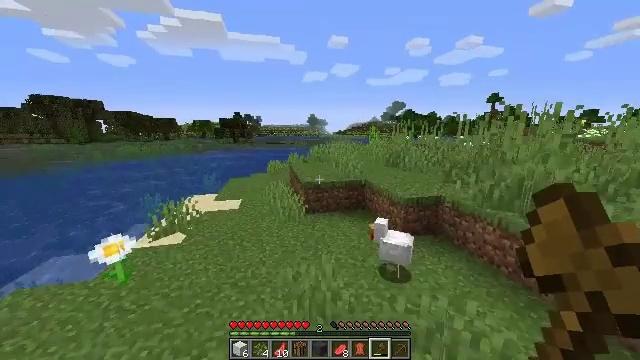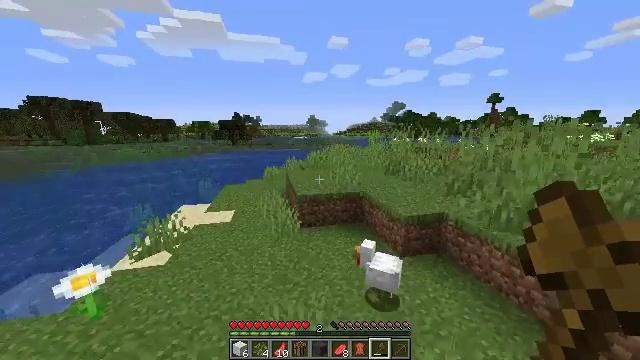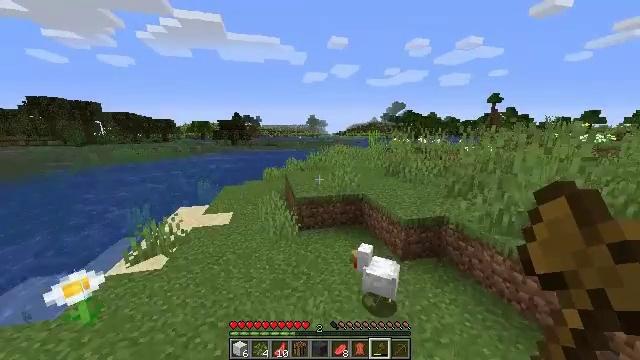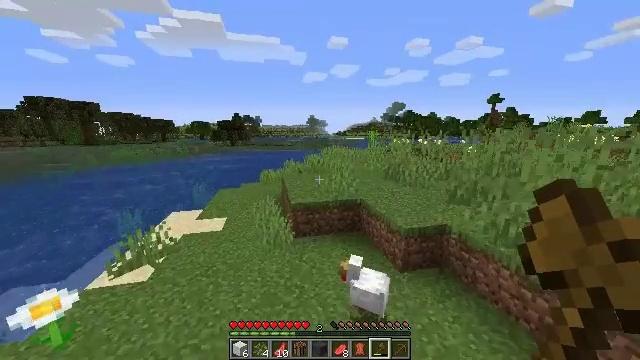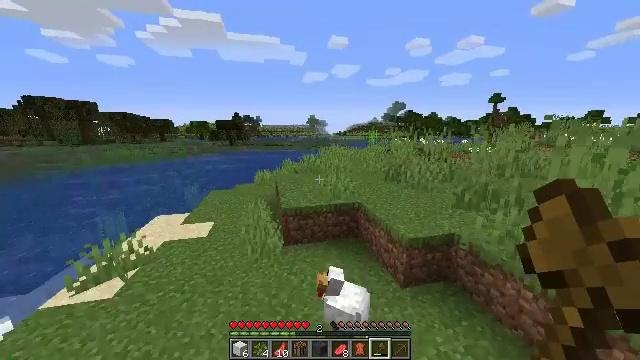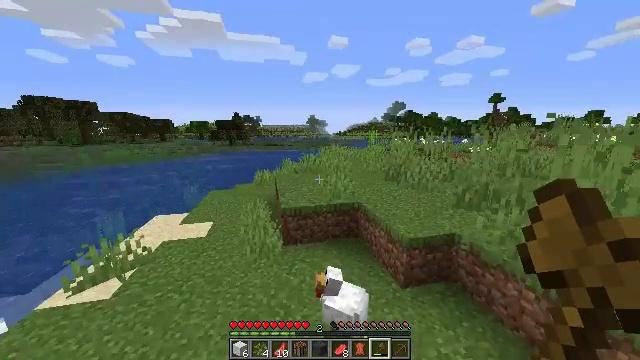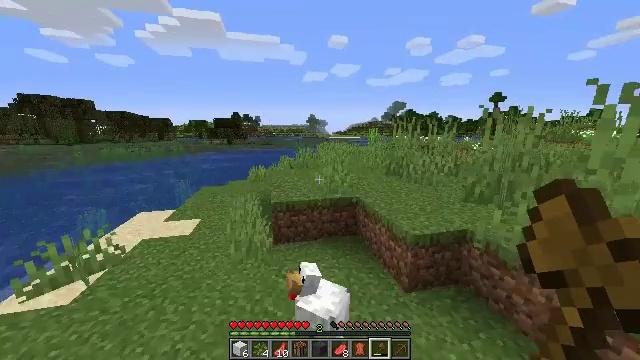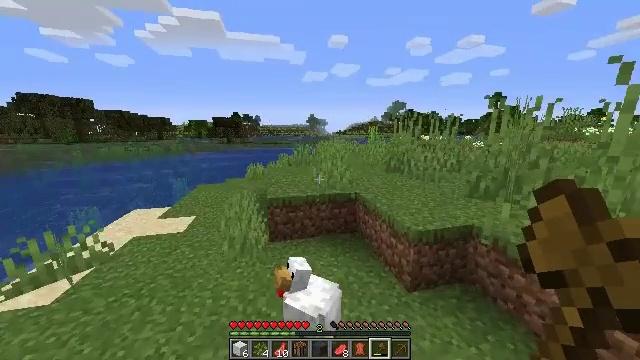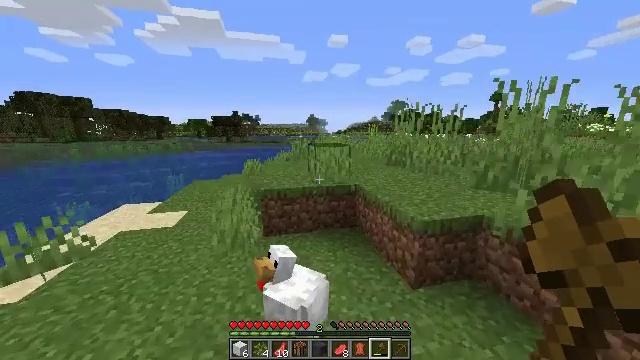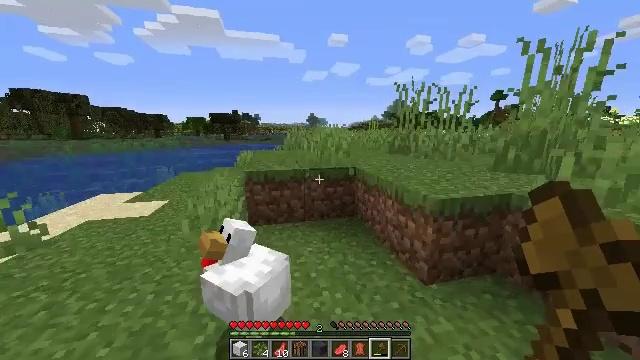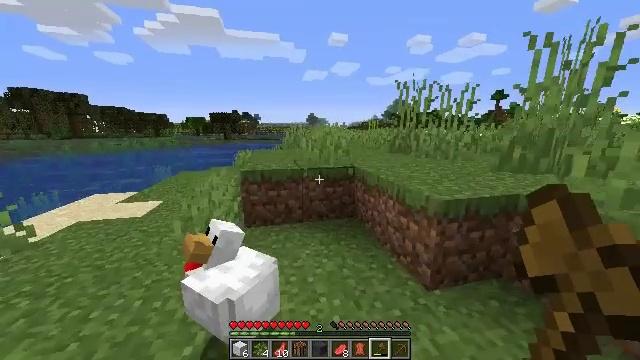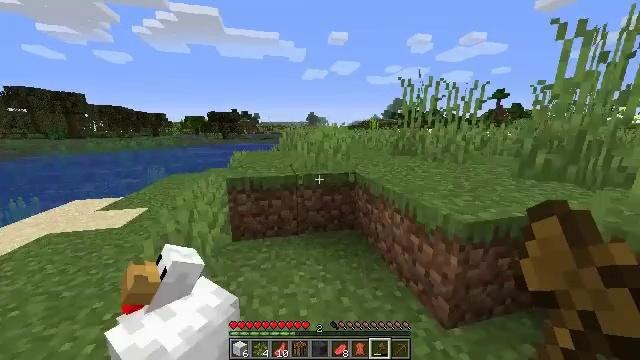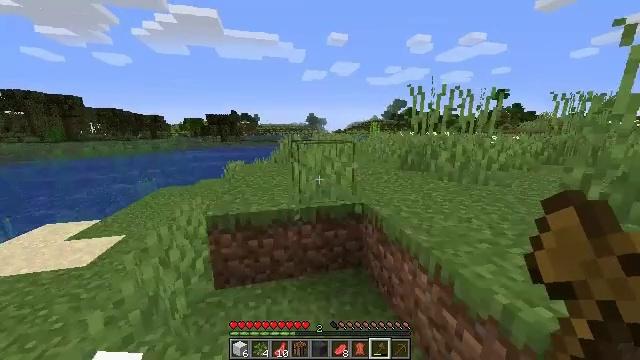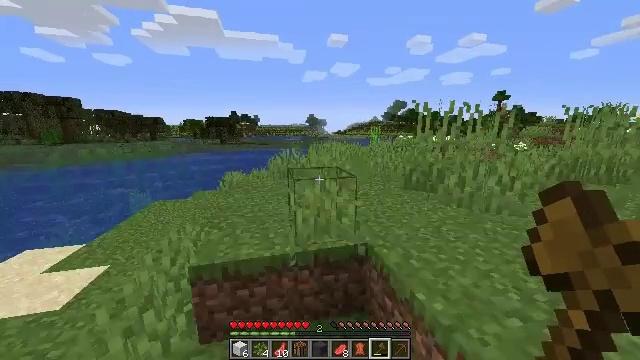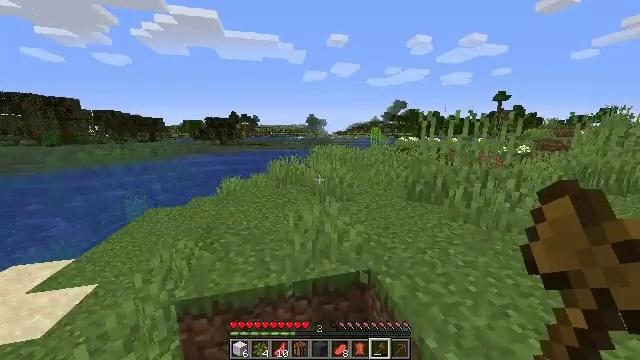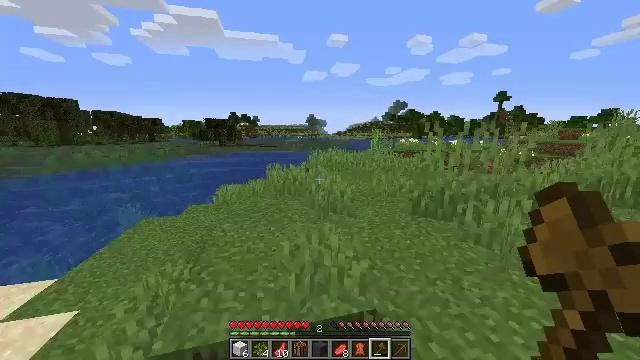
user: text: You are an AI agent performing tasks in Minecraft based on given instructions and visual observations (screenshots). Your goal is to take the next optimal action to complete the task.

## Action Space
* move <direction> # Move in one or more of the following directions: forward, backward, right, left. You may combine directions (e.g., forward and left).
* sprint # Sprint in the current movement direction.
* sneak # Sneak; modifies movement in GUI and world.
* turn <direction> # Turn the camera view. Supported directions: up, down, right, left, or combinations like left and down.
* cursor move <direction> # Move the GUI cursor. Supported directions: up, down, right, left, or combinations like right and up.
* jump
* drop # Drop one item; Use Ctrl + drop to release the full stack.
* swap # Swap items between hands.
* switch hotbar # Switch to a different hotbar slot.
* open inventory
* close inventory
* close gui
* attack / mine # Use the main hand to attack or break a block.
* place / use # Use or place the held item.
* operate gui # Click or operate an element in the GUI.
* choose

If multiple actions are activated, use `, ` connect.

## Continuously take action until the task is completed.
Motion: motion action
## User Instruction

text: Mine the lily pad from the water.
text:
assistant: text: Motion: move forward and move right, jump
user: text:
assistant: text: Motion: move forward and move right, jump
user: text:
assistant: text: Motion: move forward, jump
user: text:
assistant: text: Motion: move forward, jump
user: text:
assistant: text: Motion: move forward
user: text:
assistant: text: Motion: move forward
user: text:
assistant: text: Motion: move forward
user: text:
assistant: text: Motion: move forward
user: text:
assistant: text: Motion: move forward
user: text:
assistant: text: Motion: move forward
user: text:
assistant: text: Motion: move forward
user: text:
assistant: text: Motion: move forward, jump
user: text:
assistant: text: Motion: move forward, jump
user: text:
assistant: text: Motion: move forward, jump
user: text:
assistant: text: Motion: move forward, jump
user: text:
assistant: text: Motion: move forward, jump
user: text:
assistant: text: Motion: move forward and move right, jump
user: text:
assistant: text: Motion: move forward and move right, jump
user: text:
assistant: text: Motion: move forward and move right, jump
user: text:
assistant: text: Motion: move forward and move right, jump
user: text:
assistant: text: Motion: move forward and move right, jump
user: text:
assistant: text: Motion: move forward and move right, jump
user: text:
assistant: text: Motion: move forward and move right, jump
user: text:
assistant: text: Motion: move forward and move right, jump
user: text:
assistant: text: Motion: move forward and move right, jump
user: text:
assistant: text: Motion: move forward and move right, jump
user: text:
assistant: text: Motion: move forward and move right, jump
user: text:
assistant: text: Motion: move forward and move right, jump
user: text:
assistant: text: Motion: move forward and move right, jump
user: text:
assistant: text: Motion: move forward and move right